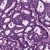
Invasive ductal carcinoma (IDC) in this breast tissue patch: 1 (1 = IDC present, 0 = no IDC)